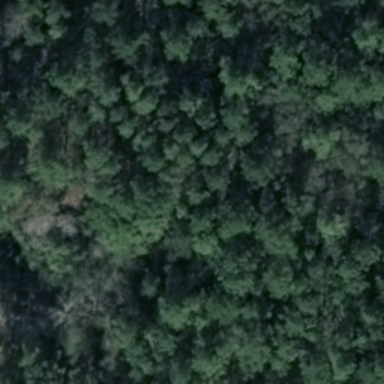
This is a forest with lots of green plants in the shadow .